Field crop: maize
Growth stage: 2
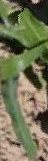
Species: maize